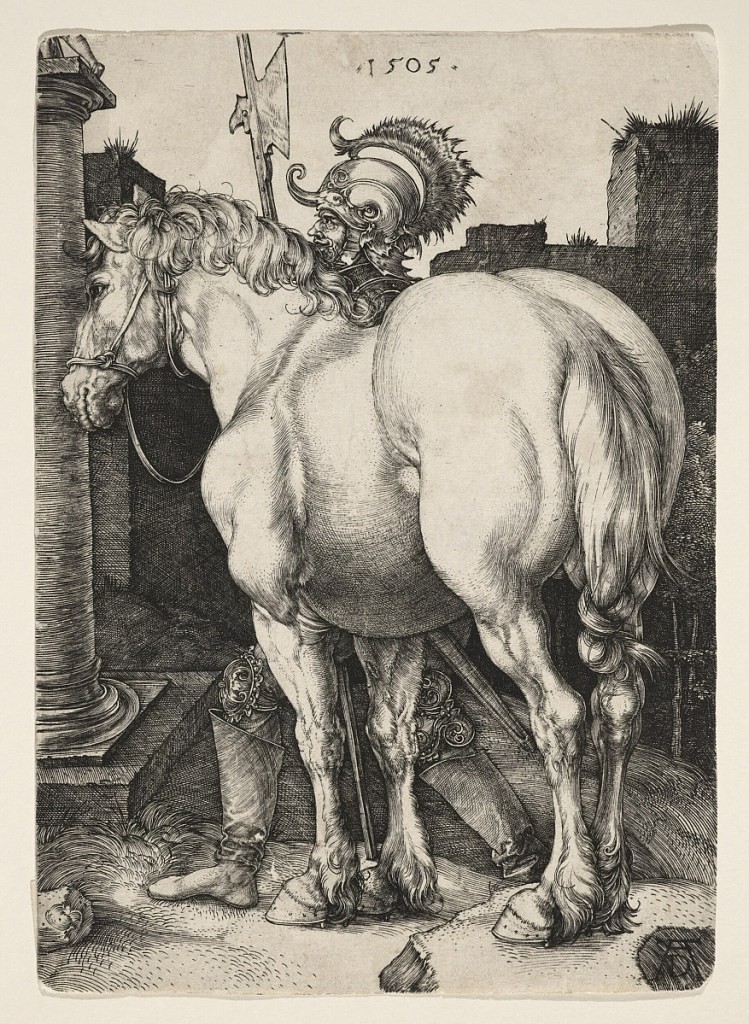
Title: The Great Horse
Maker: Albrecht Dürer, German, 1471–1528
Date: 1505
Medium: Engraving on white laid paper
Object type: Print
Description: The large horse stands in the foreground, facing left; behind him stands a soldier, wearing a helmet and holding a halberd; the ruins of a building are visible in the background.